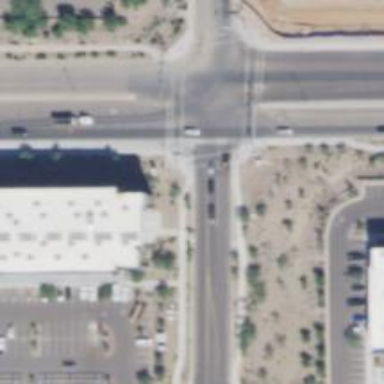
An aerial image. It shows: Solid stop line on the road.